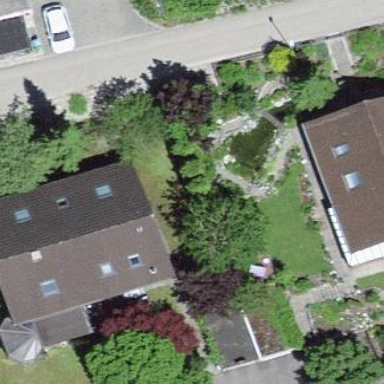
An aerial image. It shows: Residential building.